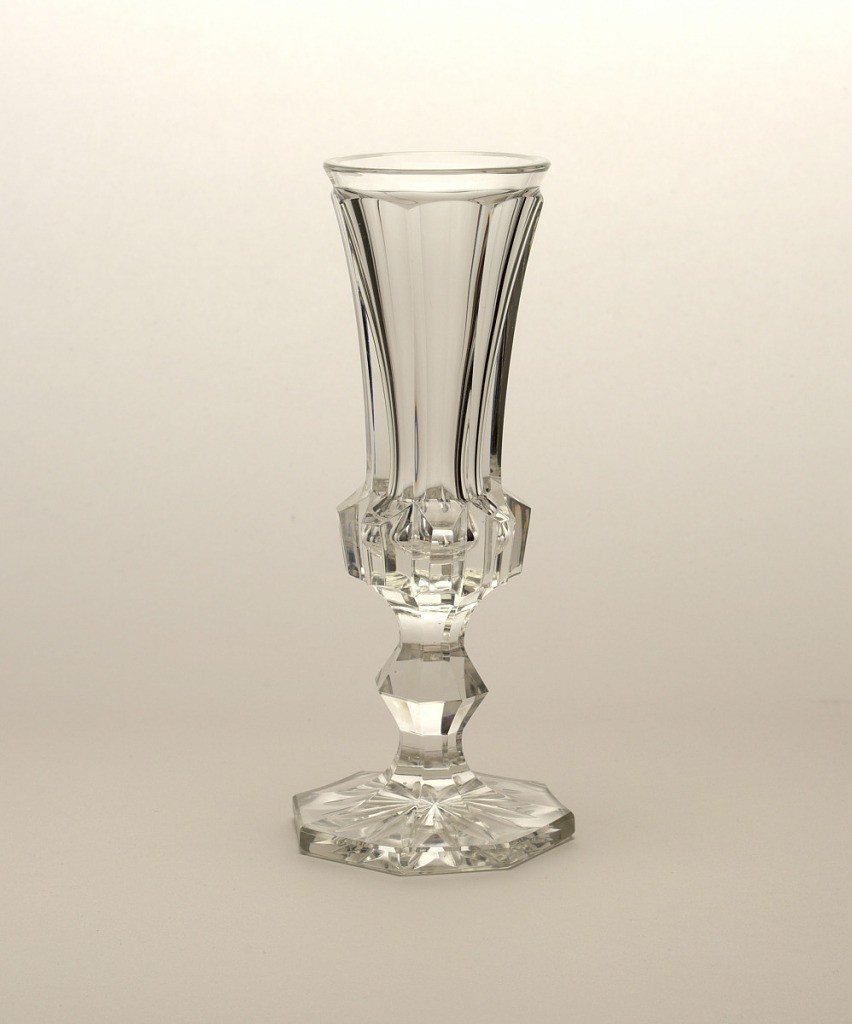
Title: Champagne flute No. 2
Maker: J. & L. Lobmeyr GmbH, Vienna, Austria, founded ca. 1935
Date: ca. 1835
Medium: glass
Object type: champagne flute
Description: Thick-walled faceted crystal glass champagne flute on baluster-shaped stem with broad foot, frelief-prismatic-cut, and polished.